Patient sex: M
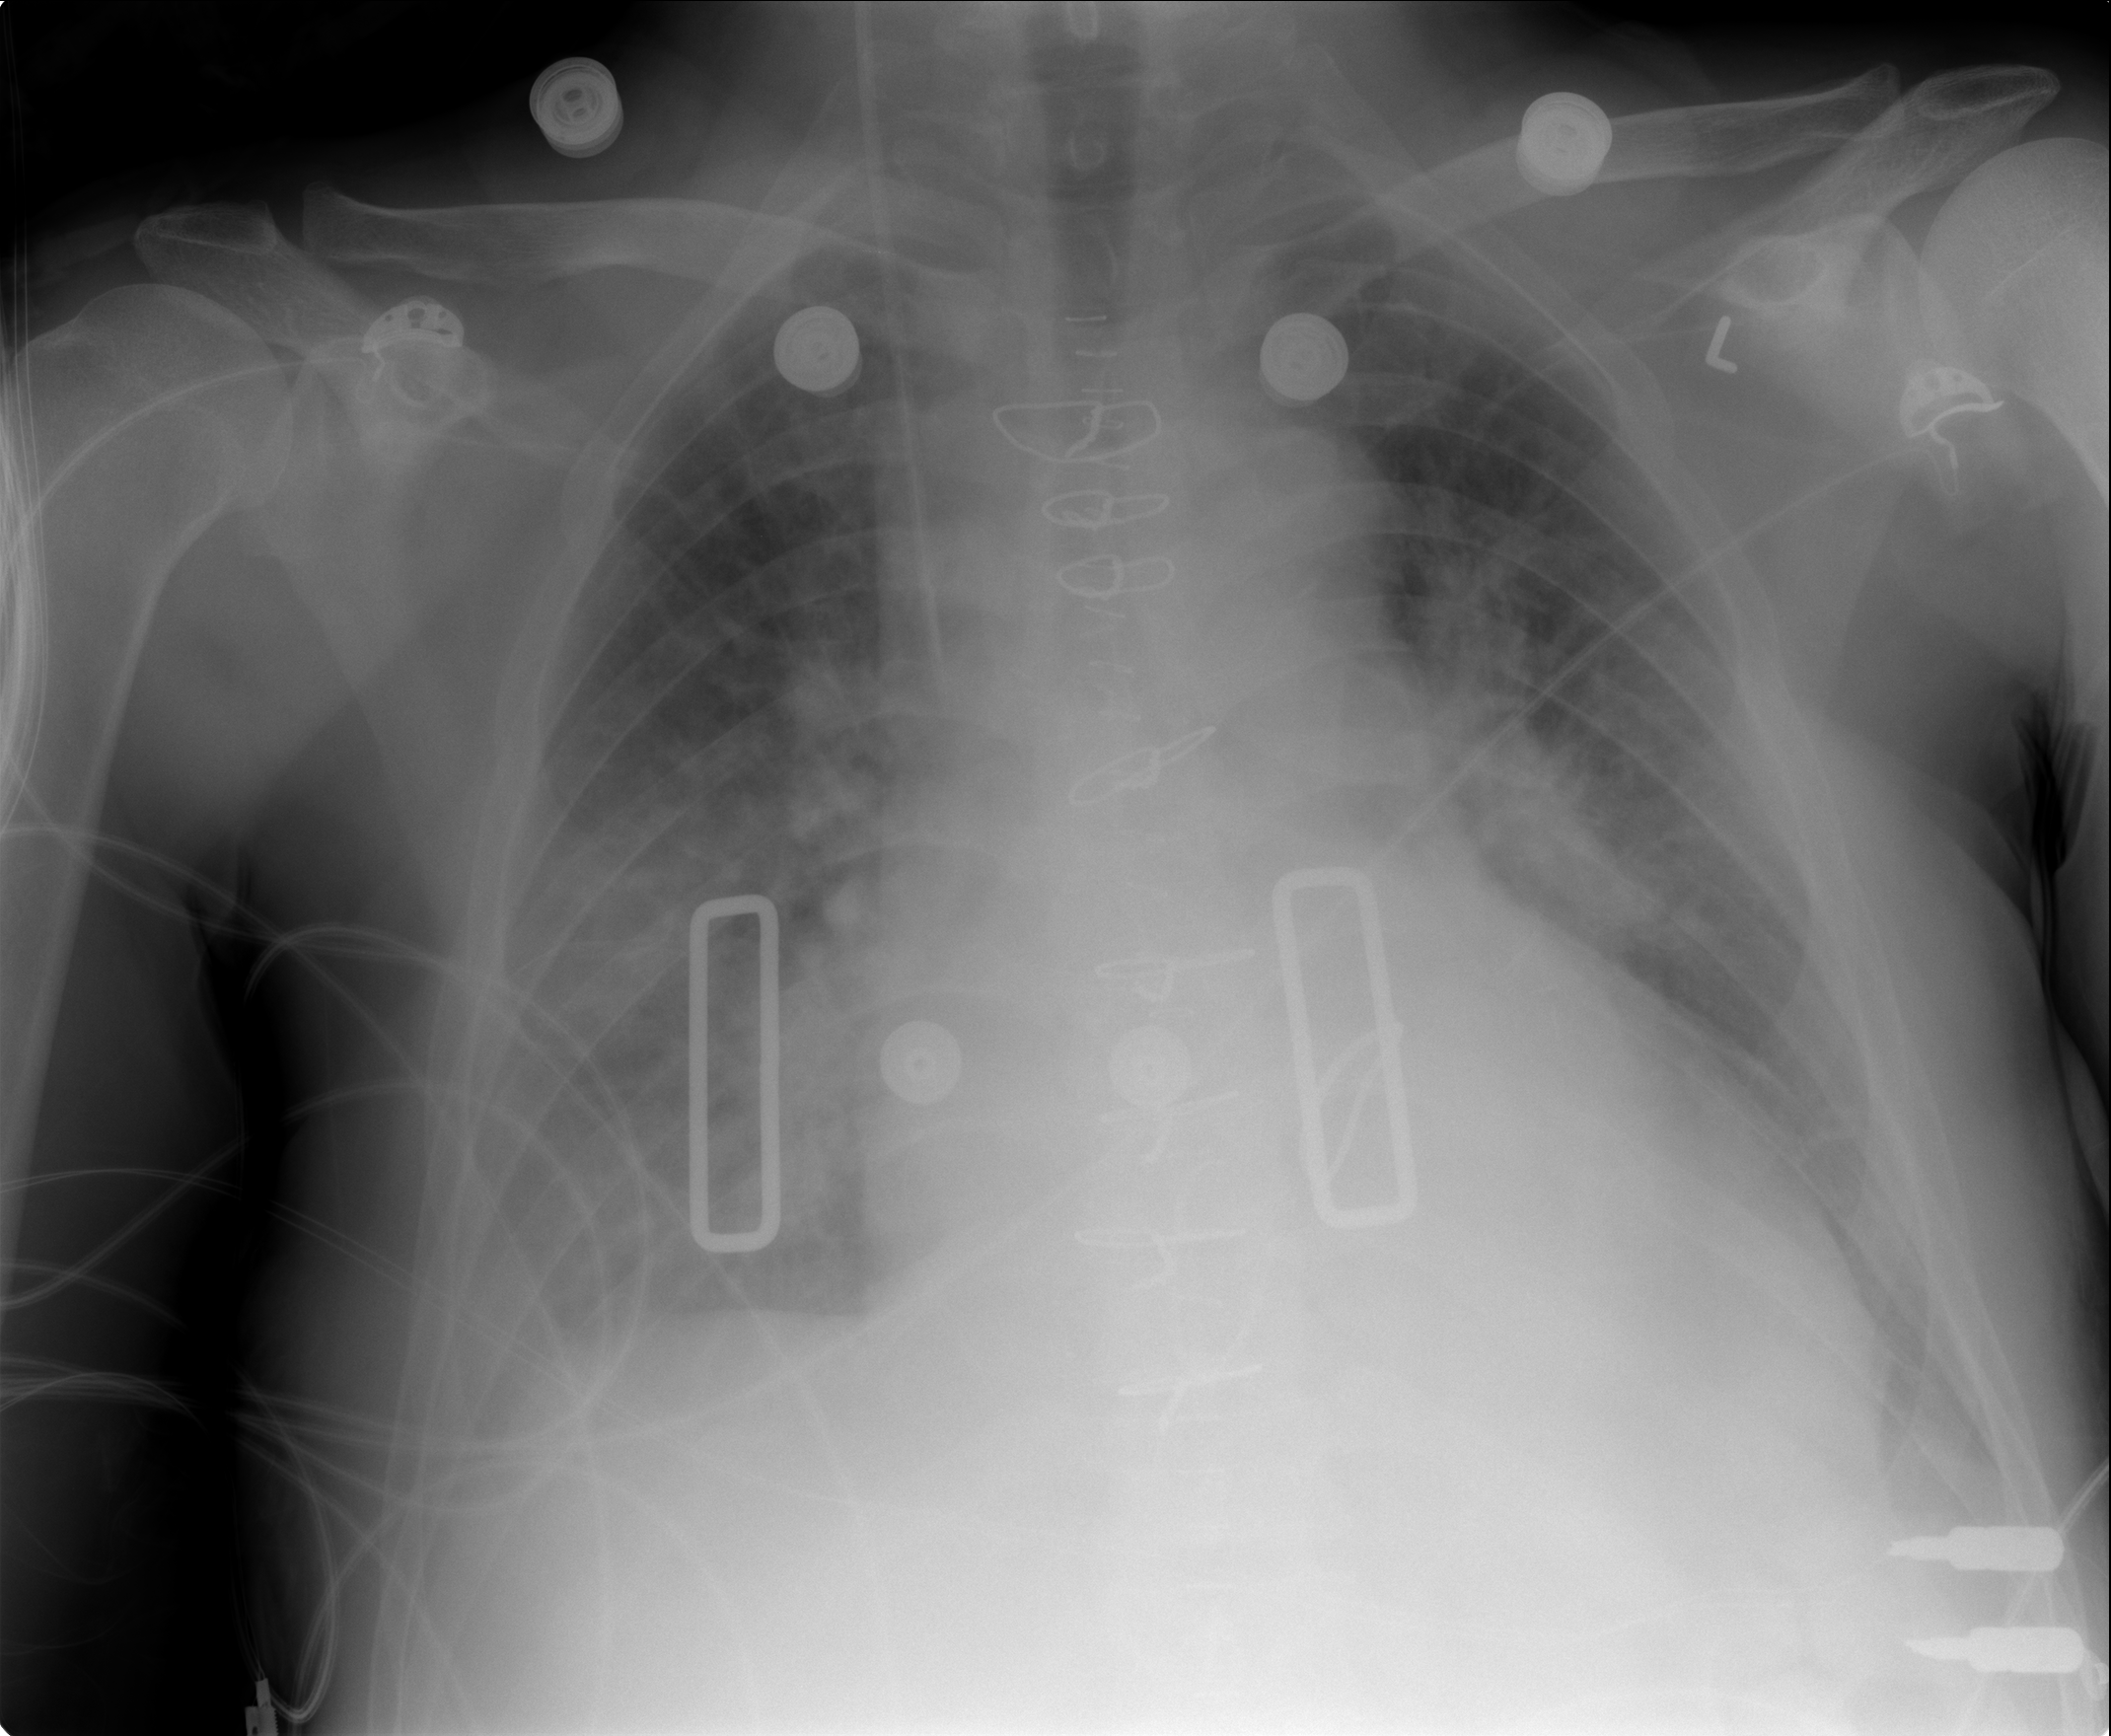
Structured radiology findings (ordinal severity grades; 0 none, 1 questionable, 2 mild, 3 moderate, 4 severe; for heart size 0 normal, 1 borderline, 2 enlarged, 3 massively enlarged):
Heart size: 2
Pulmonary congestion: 3
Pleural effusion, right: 2
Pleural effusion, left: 2
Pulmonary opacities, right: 2
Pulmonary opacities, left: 2
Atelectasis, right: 2
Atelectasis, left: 2